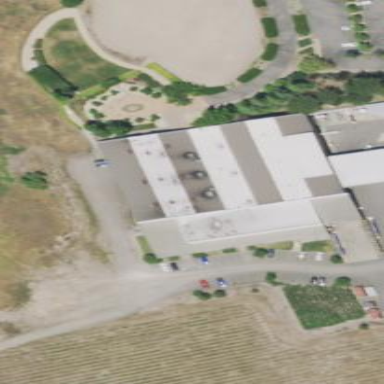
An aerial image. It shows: Building.